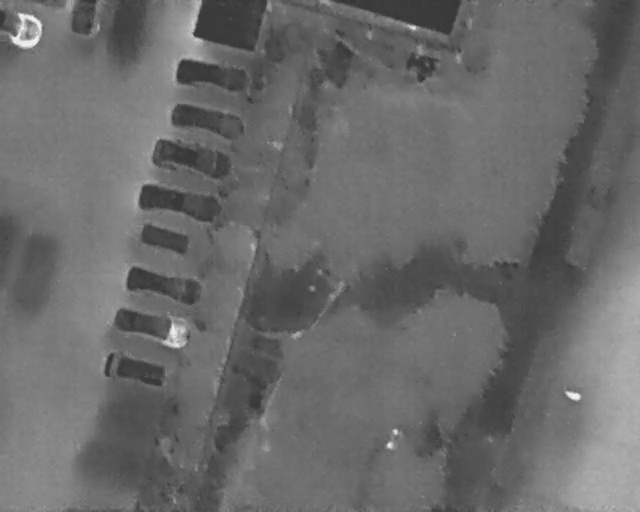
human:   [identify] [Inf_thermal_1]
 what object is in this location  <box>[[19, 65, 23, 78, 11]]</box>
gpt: <ref>1 medium car at the bottom left</ref>